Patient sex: F
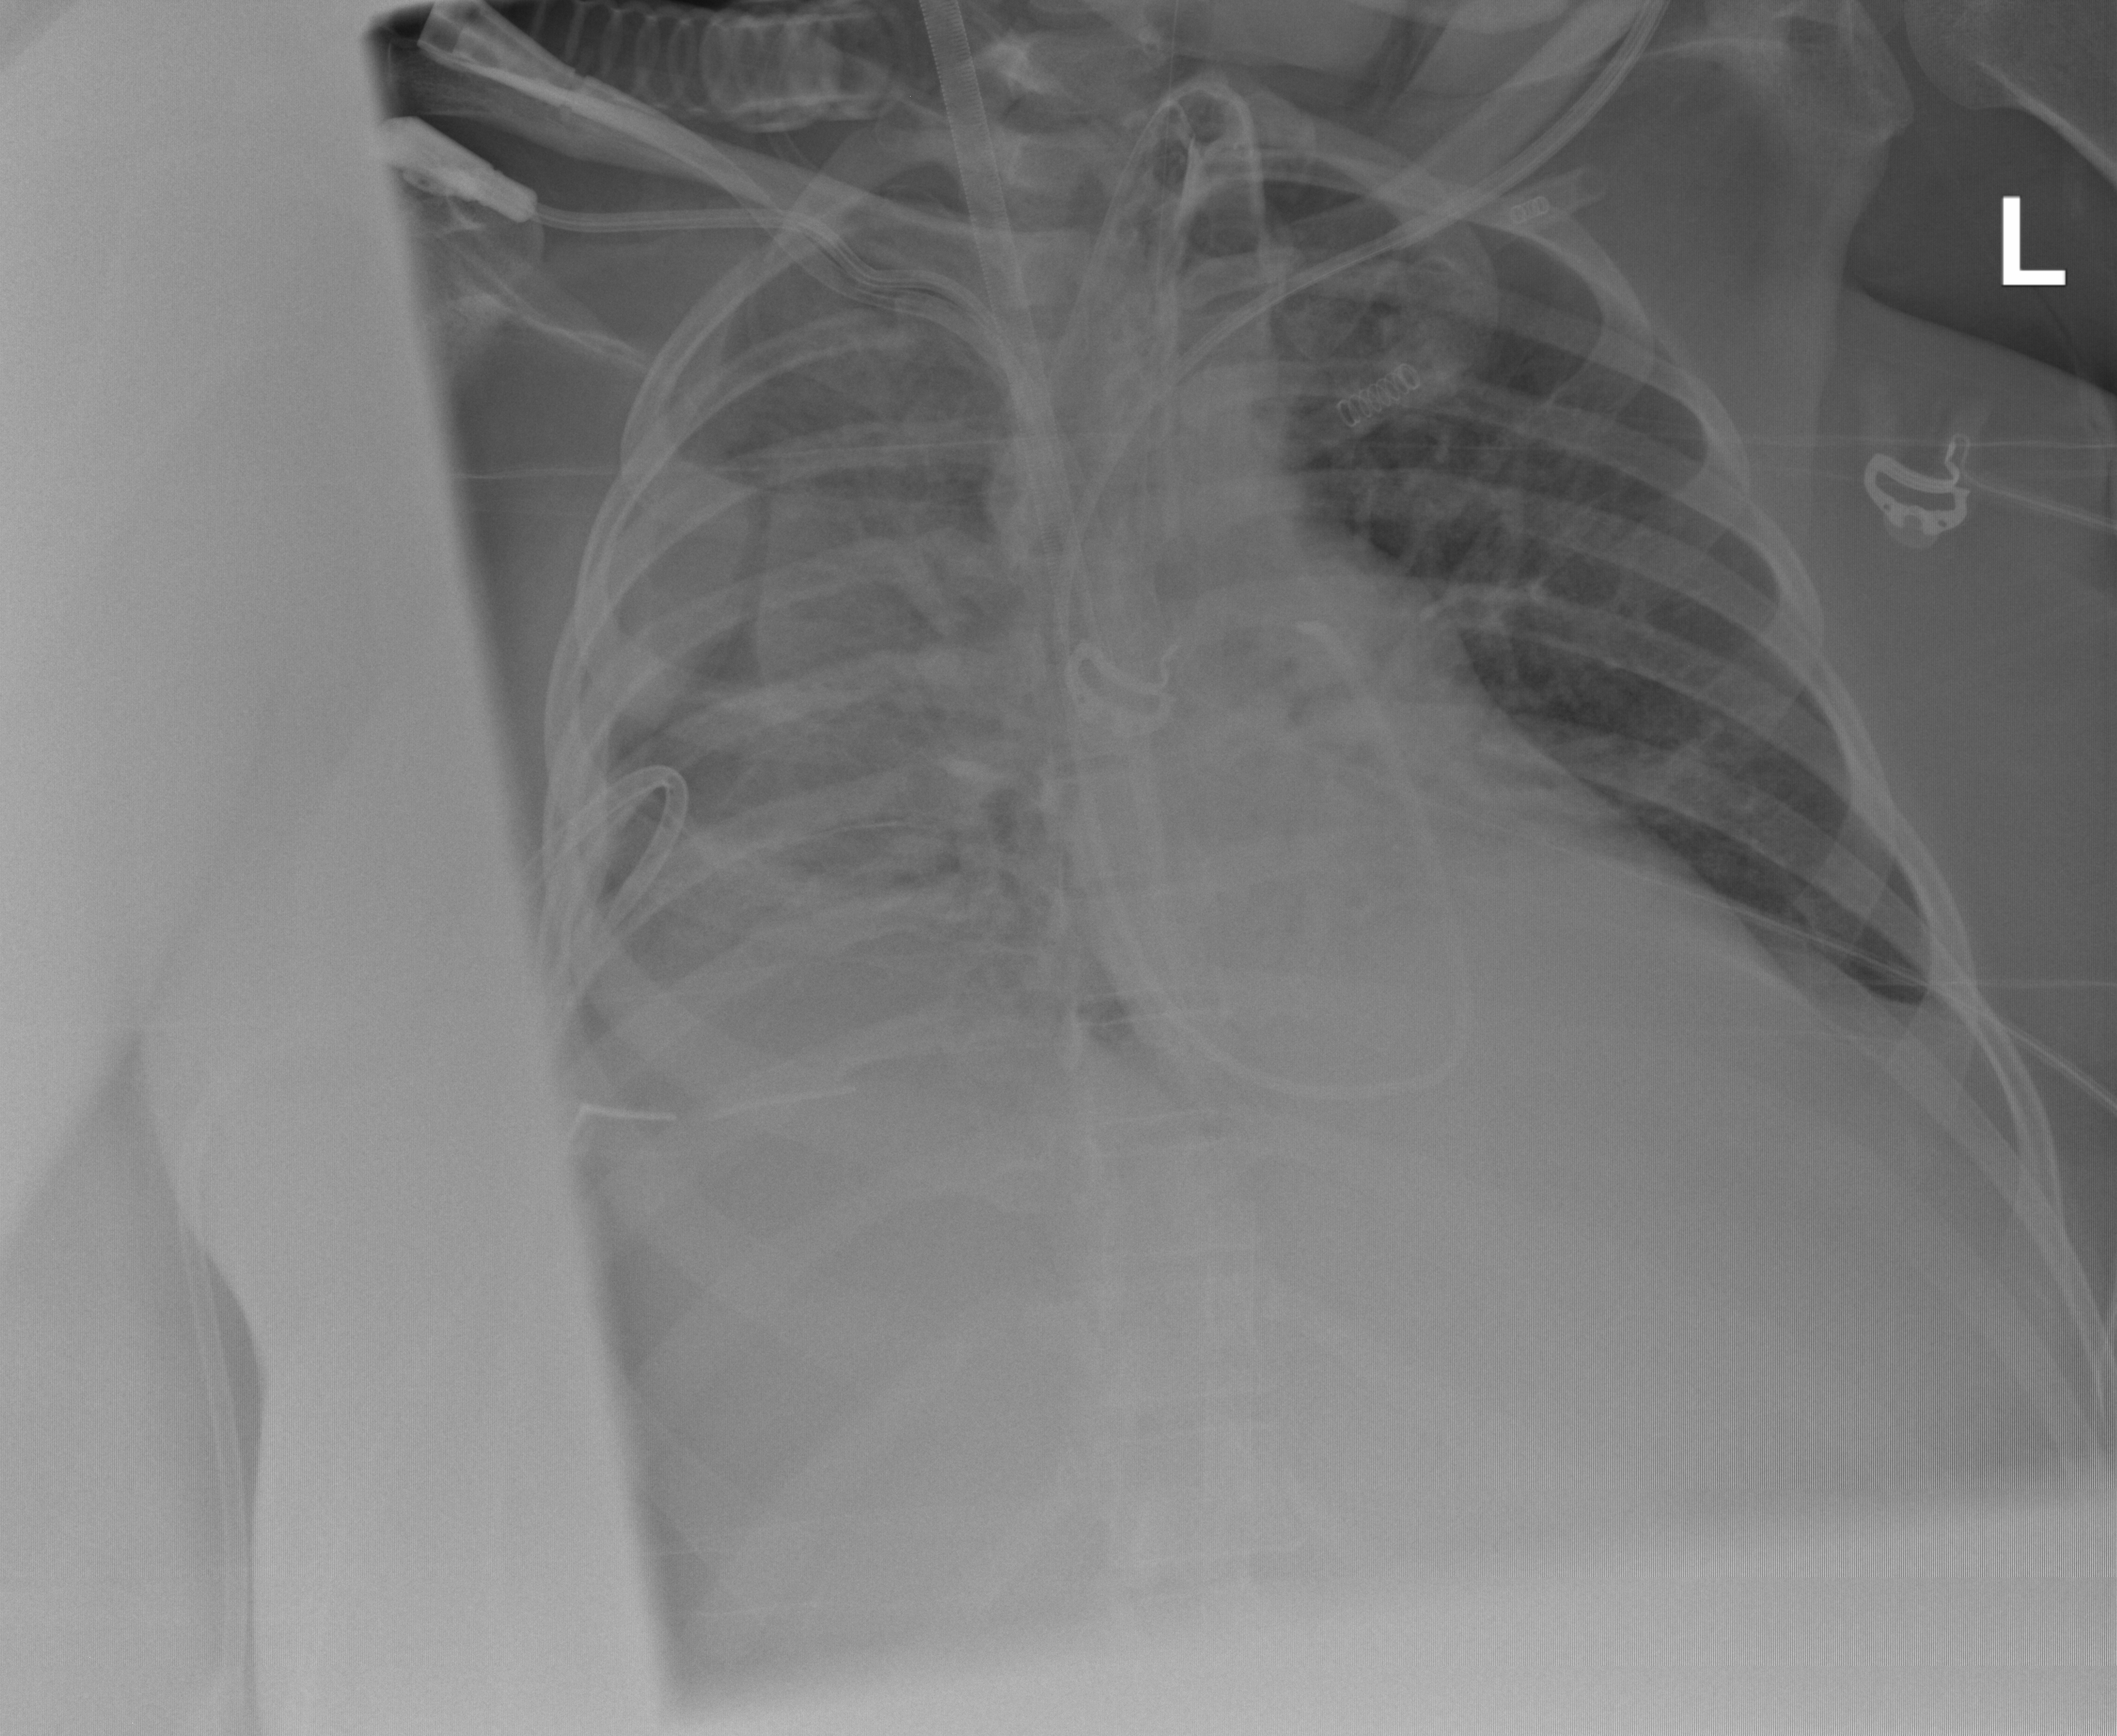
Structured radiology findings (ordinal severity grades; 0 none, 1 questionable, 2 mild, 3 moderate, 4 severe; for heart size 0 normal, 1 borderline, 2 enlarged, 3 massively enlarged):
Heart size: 0
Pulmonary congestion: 2
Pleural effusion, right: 3
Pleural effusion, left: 2
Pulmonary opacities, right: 3
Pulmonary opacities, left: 2
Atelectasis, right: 3
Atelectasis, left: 2